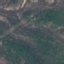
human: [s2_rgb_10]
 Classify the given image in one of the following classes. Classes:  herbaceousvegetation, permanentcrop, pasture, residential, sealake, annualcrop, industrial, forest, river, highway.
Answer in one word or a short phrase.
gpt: HerbaceousVegetation